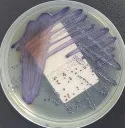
Results of physical examination, microbiological, imaging, and pathological analyses. (D,E) Purple pigment secreted by C. Violaceum cultured on MacConkey and common nutrition agar.
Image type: radiology (x_ray)